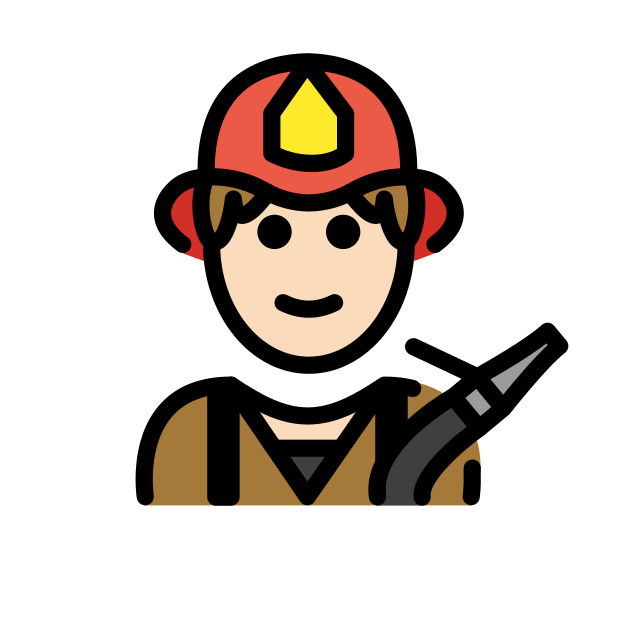
man firefighter: light skin tone